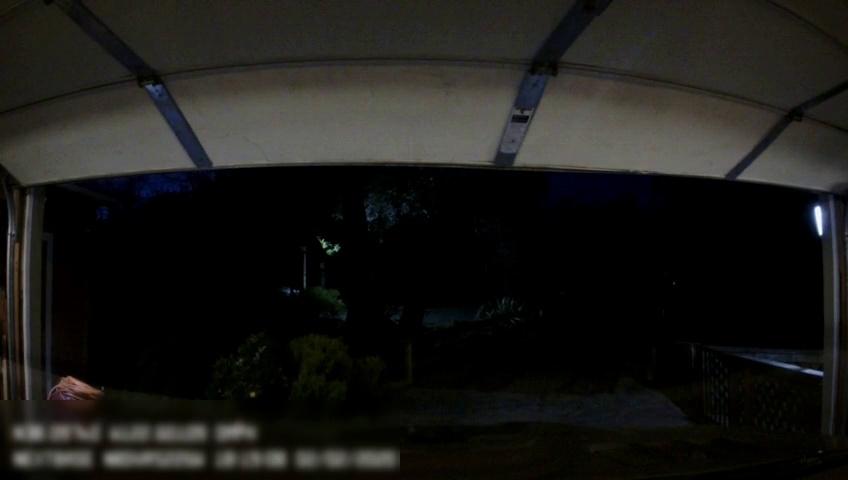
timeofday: Night
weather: Other
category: Drivable Space
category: Drivable Space